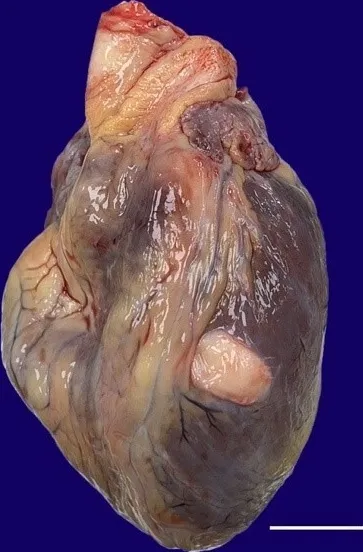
Gross view of heart with the cyst in the anterior ventricular wall (scale bar = 5cm).
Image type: pathology (h&e)